Field crop: maize
Growth stage: 1
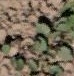
Species: convolvulus